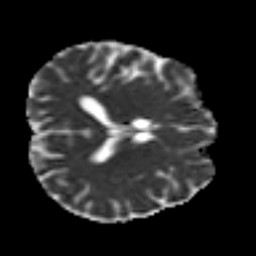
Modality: MD
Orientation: axial
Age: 45
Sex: male
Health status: ill
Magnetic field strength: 3 T
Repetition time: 9 s
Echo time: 0.093 s